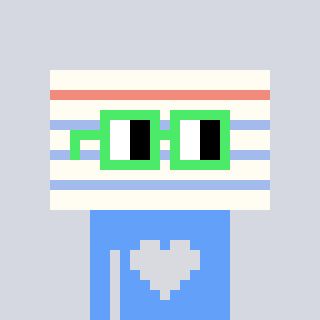
a pixel art character with square light green glasses, a empty notebook page-shaped head and a blue-colored body on a cool background